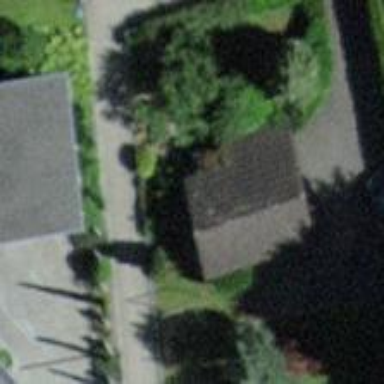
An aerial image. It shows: Garage.